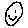
Label: smiley face